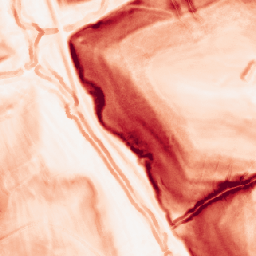
Category: morphological
Decomposition family: morphological_gradient
Decomposition parameters: size: 3
shape: disk
Upsampling method: area
Upsampling parameters: scale: 8
Upsampling scale: 8